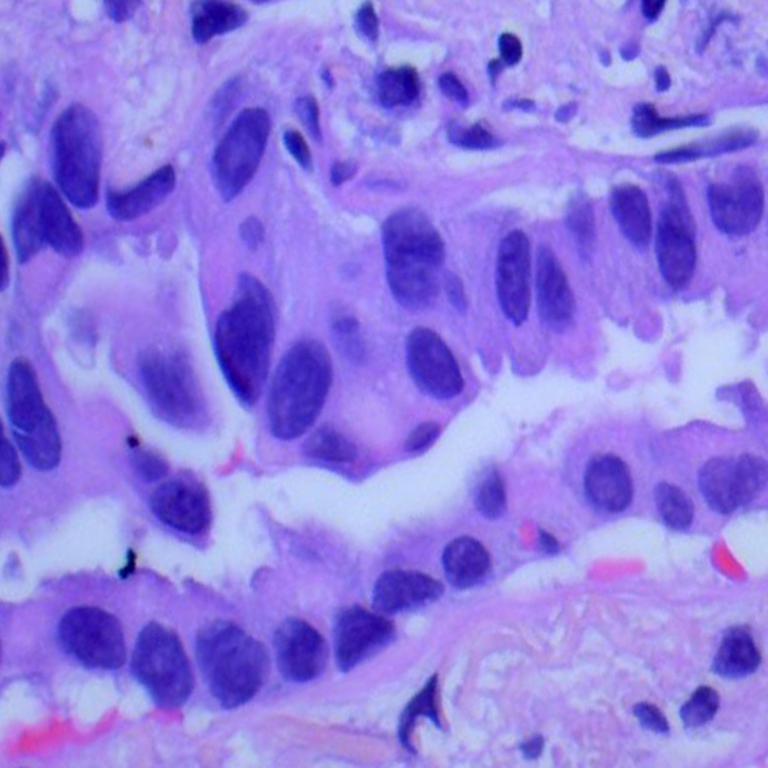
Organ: lung
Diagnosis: adenocarcinomas